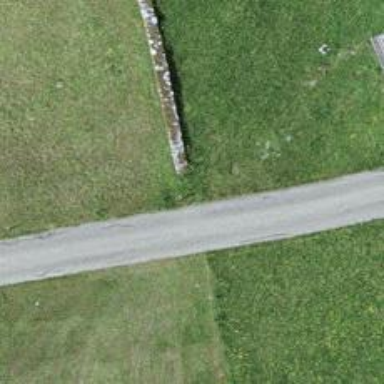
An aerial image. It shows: Dry stone wall barrier.